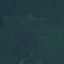
Land use / land cover: Forest